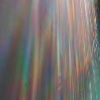
Label: sunburn